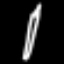
Label: pencil